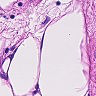
Metastatic tissue present: no